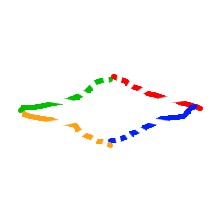
Shape: rhombus